Aerial crown-view tile of a tropical tree (Barro Colorado Island, Panama), acquired 20250715:
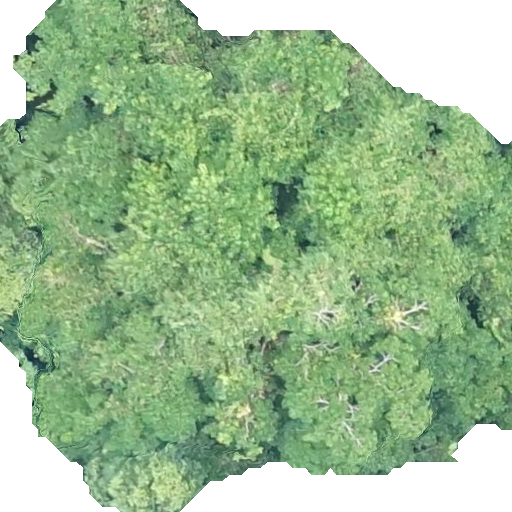
Species: Hura crepitans
GBIF accepted scientific name: Hura crepitans
Crown area: 361.14 m²